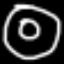
Label: donut